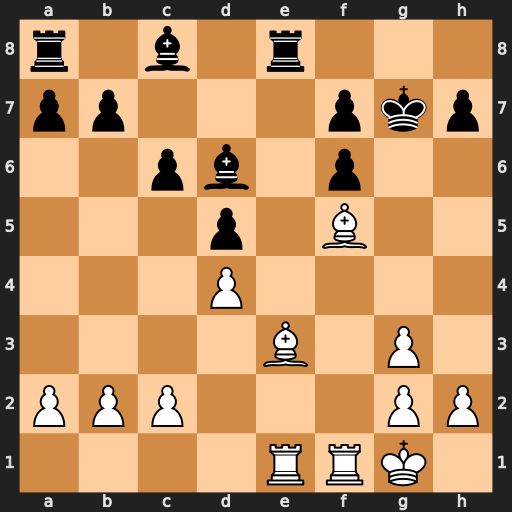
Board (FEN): r1b1r3/pp3pkp/2pb1p2/3p1B2/3P4/4B1P1/PPP3PP/4RRK1
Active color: w
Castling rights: -
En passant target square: -
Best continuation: Bh6+ Kxh6 Rxe8